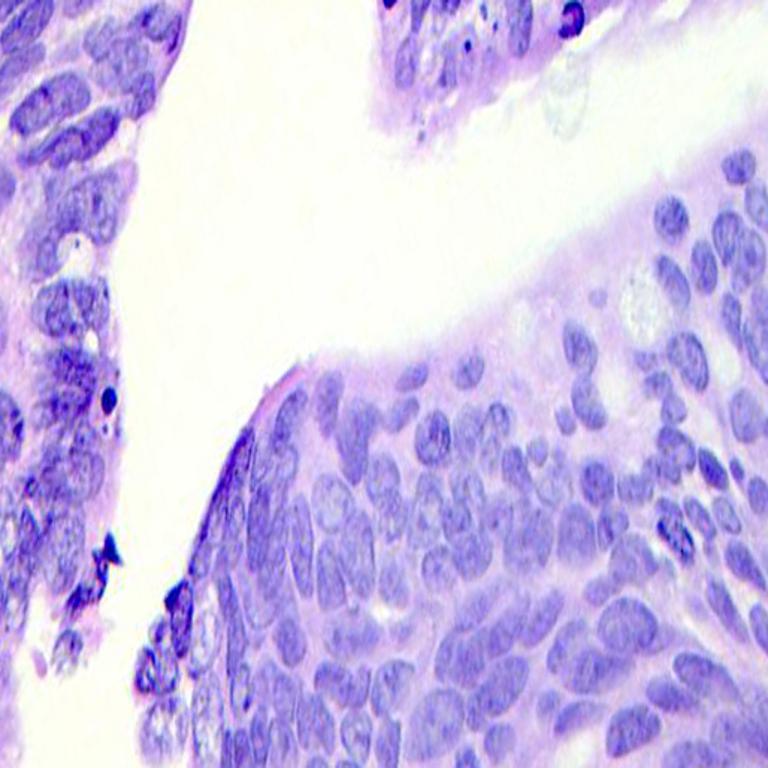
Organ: colon
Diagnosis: adenocarcinomas